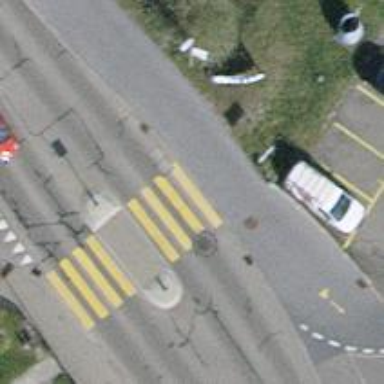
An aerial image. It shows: Zebra crossing on the road.